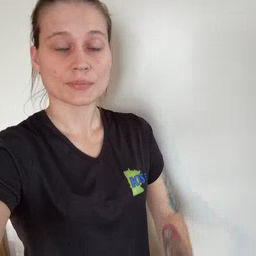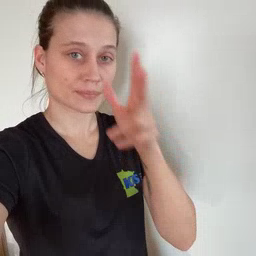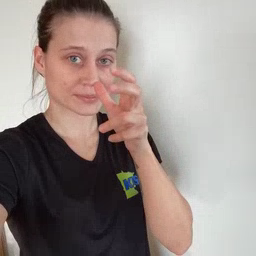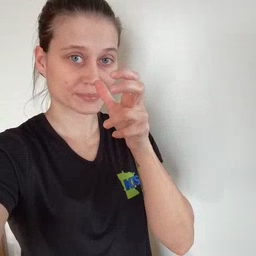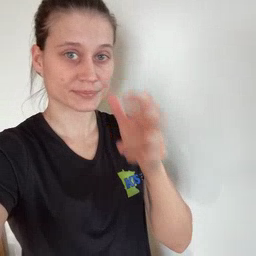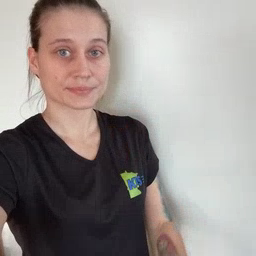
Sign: bug